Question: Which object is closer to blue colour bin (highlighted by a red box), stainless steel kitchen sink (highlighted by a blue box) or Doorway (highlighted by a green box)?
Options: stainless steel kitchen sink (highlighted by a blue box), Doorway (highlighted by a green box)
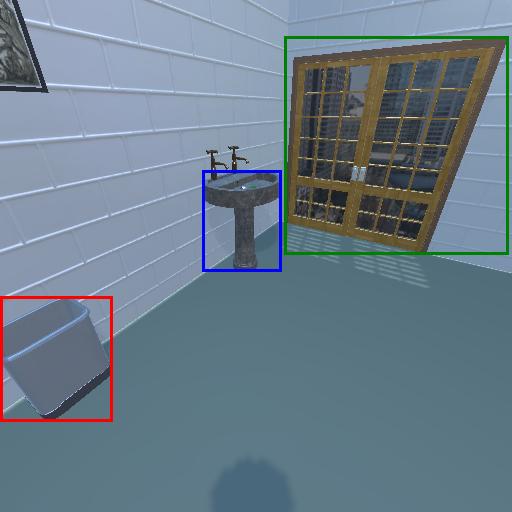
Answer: stainless steel kitchen sink (highlighted by a blue box)